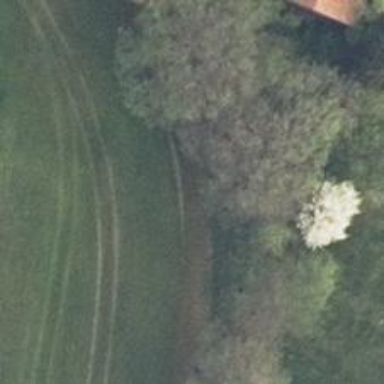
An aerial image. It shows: Row of trees in natural setting.